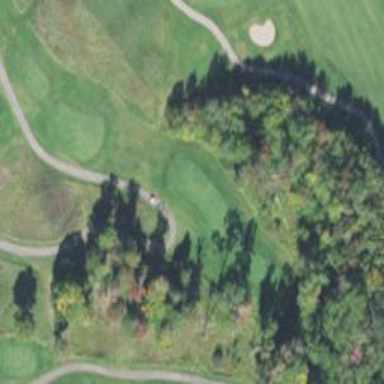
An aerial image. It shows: Grass area designated as golf tee.